Question: I have an instance of 'ListCollectionView' which is grouped using 'PropertyGroupDescription' as shown below
'''
ListCollectionView view = new ListCollectionView(calls);
view.GroupDescriptions.Add(new PropertyGroupDescription("Technician.Name"));
DGCalls.ItemsSource = view;
'''
The grouping works fine, but I want to display the count of grouped items as shown below.

Is it possible to display the count?
Here is the sample app that I created.
Code behind:
'''
using System;
using System.Collections.Generic;
using System.Linq;
using System.Text;
using System.Windows;
using System.Windows.Controls;
using System.Windows.Data;
using System.Windows.Documents;
using System.Windows.Input;
using System.Windows.Media;
using System.Windows.Media.Imaging;
using System.Windows.Navigation;
using System.Windows.Shapes;
namespace WpfApplication1
{
/// <summary>
/// Interaction logic for MainWindow.xaml
/// </summary>
public partial class MainWindow : Window
{
public MainWindow()
{
InitializeComponent();
Technician tech1 = new Technician() { Name = "Tech01" };
Technician tech2 = new Technician() { Name = "Tech02" };
List<ServiceCall> calls = new List<ServiceCall>();
calls.Add(new ServiceCall() { ID = 1, Technician = tech1});
calls.Add(new ServiceCall() { ID = 2, Technician = tech1 });
calls.Add(new ServiceCall() { ID = 3, Technician = tech1 });
calls.Add(new ServiceCall() { ID = 4, Technician = tech2 });
calls.Add(new ServiceCall() { ID = 5, Technician = tech2 });
ListCollectionView view = new ListCollectionView(calls);
view.GroupDescriptions.Add(new PropertyGroupDescription("Technician.Name"));
DGCalls.ItemsSource = view;
}
}
public class ServiceCall
{
public int ID { get; set; }
public Technician Technician { get; set; }
}
public class Technician
{
public String Name { get; set; }
}
}
'''
XAML:
'''
<Grid>
<Grid.Resources>
<Style x:Key="GroupHeaderStyle" TargetType="{x:Type GroupItem}">
<Setter Property="Template">
<Setter.Value>
<ControlTemplate TargetType="{x:Type GroupItem}">
<Expander IsExpanded="True" Background="Blue" >
<Expander.Header>
<StackPanel Orientation="Horizontal">
<TextBlock Text="{Binding Name}" Foreground="White" FontWeight="Bold"/>
<TextBlock Text="{Binding Count}" Foreground="White" FontWeight="Bold"/>
</StackPanel>
</Expander.Header>
<ItemsPresenter/>
</Expander>
</ControlTemplate>
</Setter.Value>
</Setter>
</Style>
</Grid.Resources>
<DataGrid Name="DGCalls" AutoGenerateColumns="False" IsReadOnly="True">
<DataGrid.Columns>
<DataGridTextColumn Header="Call ID" Binding="{Binding ID}"/>
<DataGridTextColumn Header="Technician Name" Binding="{Binding Technician.Name}"/>
</DataGrid.Columns>
<DataGrid.GroupStyle>
<GroupStyle ContainerStyle="{StaticResource GroupHeaderStyle}">
<GroupStyle.Panel>
<ItemsPanelTemplate>
<DataGridRowsPresenter/>
</ItemsPanelTemplate>
</GroupStyle.Panel>
</GroupStyle>
</DataGrid.GroupStyle>
</DataGrid>
</Grid>
'''
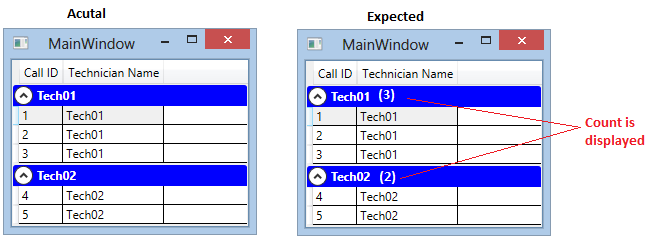
Answer: Just use the <URL> property of the CollectionViewSource :
'''
<Style x:Key="GroupHeaderStyle" TargetType="{x:Type GroupItem}">
<Setter Property="Template">
<Setter.Value>
<ControlTemplate TargetType="{x:Type GroupItem}">
<Expander IsExpanded="True" Background="Blue" >
<Expander.Header>
<StackPanel Orientation="Horizontal">
<TextBlock Text="{Binding Name}" Foreground="White" FontWeight="Bold"/>
<TextBlock Text="{Binding ItemCount}" Foreground="White" FontWeight="Bold"/>
</StackPanel>
</Expander.Header>
<ItemsPresenter/>
</Expander>
</ControlTemplate>
</Setter.Value>
</Setter>
</Style>
'''